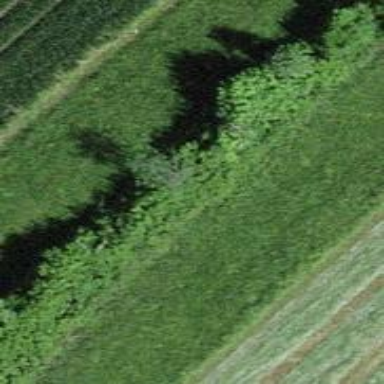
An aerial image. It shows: Hedge acting as barrier.